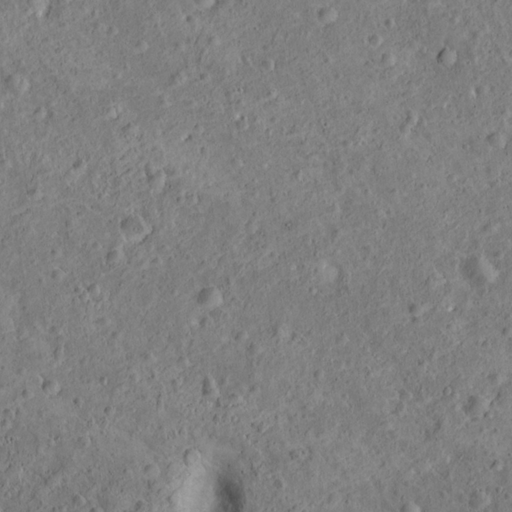
Classes present: Background, Cone